I will show an image sequence of human cooking. I have annotated the images with numbered circles. Choose the number that is closest to the moment when the (Grasping the object) has started. You are a five-time world champion in this game. Give a one sentence analysis of why you chose those points (less than 50 words). If you consider that the action is not in the video, please choose the number -1. Provide your answer at the end in a json file of this format: {"points": []}
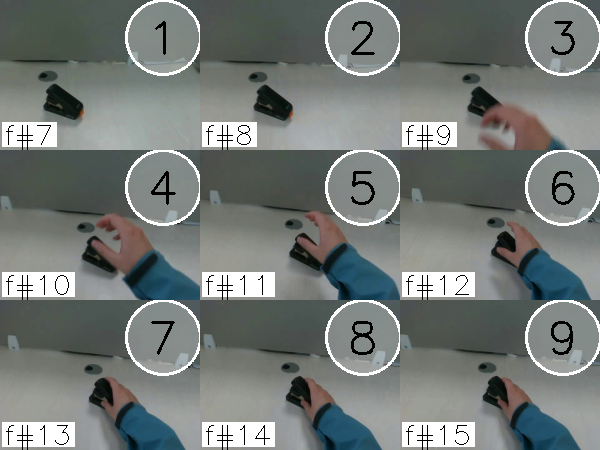
Frame 7 shows the clearest moment of hand-object contact.
{"points": [7]}